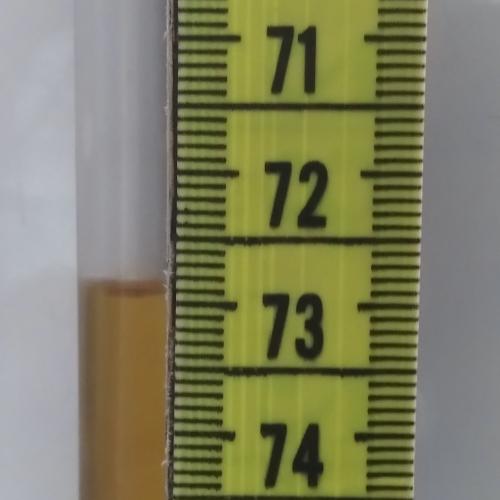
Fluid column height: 72.9 cm